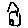
Label: house